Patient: sex M, age 65
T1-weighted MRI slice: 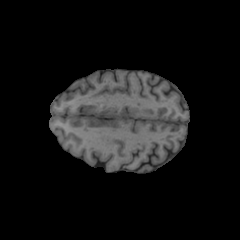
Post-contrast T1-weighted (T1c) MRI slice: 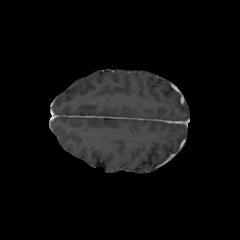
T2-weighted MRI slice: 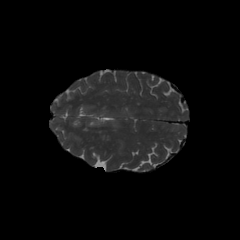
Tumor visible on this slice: no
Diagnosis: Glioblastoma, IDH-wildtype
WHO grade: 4